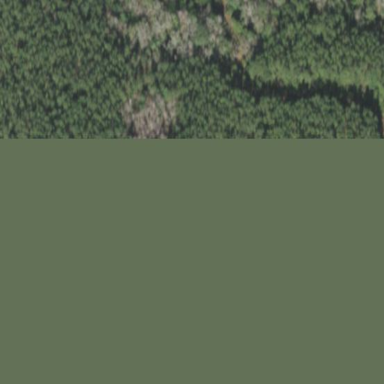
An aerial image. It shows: Forest area dominated by needle-leaved trees.